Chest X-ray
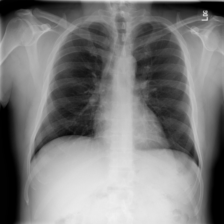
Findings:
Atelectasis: negative
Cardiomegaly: negative
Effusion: negative
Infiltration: negative
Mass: negative
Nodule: negative
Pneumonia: negative
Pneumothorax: negative
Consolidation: negative
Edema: negative
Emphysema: negative
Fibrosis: negative
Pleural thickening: negative
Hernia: negative